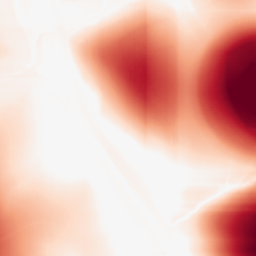
Category: morphological
Decomposition family: rolling_ball
Decomposition parameters: radius: 100
Upsampling method: sinc_hamming
Upsampling parameters: scale: 4
kernel_size: 16
Upsampling scale: 4